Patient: sex F, age 74
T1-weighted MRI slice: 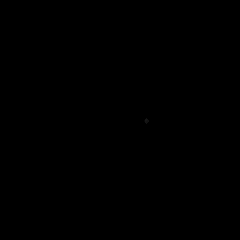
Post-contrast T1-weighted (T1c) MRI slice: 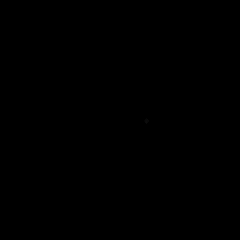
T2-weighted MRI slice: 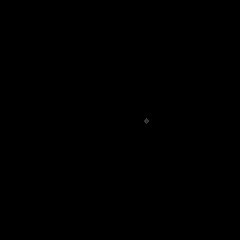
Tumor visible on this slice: no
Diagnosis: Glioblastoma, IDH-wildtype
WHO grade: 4